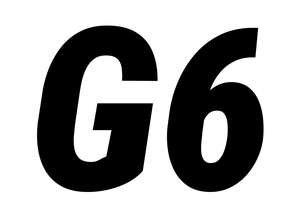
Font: Roboto-Italic_Condensed_Black_Italic